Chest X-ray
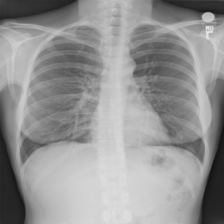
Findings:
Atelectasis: negative
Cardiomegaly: negative
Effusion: negative
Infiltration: negative
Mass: negative
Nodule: negative
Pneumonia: negative
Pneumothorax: negative
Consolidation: negative
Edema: negative
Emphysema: negative
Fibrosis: negative
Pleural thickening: negative
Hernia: negative